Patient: sex M, age 43
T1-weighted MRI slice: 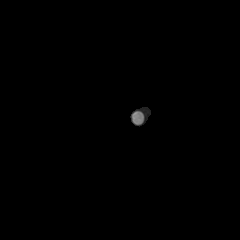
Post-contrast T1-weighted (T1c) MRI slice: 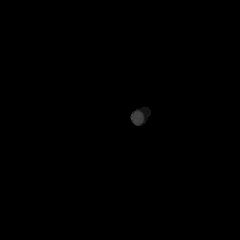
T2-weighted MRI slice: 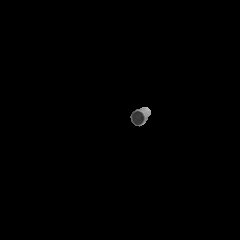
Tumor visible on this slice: no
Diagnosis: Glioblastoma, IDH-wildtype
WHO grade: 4